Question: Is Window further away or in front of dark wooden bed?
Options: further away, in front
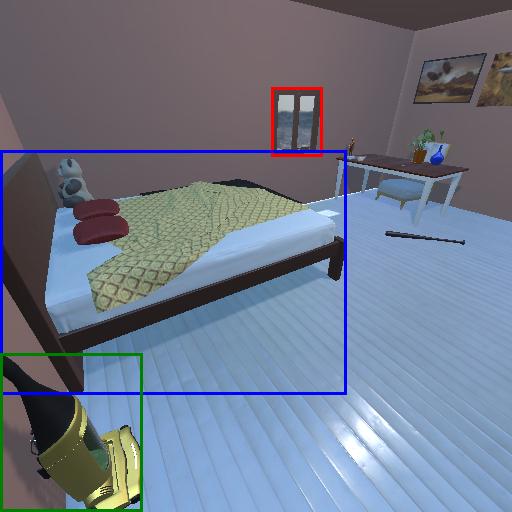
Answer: further away